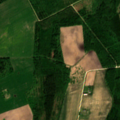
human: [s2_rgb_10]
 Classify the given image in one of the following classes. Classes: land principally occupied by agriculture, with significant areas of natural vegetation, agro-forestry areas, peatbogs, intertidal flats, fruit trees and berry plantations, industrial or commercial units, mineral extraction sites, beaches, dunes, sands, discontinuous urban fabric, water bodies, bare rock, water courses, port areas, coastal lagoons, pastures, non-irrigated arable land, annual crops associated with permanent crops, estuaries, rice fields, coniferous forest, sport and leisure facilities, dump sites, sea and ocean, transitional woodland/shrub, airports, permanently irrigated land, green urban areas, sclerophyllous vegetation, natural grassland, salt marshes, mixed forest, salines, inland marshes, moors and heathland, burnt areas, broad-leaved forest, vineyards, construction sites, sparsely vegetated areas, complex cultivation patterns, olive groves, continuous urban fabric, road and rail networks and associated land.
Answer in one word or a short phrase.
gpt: non-irrigated arable land, broad-leaved forest, mixed forest, transitional woodland/shrub